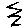
Label: zigzag